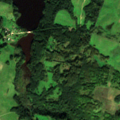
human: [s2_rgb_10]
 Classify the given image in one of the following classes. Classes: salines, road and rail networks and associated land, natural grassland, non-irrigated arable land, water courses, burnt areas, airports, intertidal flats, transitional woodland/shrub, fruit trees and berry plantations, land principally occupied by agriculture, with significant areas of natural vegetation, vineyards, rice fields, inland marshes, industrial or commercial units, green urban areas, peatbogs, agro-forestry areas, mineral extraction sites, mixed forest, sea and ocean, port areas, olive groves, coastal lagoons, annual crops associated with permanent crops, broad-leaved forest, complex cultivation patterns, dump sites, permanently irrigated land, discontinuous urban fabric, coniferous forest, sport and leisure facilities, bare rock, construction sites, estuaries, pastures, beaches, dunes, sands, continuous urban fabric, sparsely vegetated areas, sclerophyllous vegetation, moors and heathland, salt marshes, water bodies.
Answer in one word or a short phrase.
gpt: non-irrigated arable land, pastures, complex cultivation patterns, land principally occupied by agriculture, with significant areas of natural vegetation, broad-leaved forest, water bodies